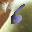
Label: 6